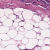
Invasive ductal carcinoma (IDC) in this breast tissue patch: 0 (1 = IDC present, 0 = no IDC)